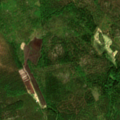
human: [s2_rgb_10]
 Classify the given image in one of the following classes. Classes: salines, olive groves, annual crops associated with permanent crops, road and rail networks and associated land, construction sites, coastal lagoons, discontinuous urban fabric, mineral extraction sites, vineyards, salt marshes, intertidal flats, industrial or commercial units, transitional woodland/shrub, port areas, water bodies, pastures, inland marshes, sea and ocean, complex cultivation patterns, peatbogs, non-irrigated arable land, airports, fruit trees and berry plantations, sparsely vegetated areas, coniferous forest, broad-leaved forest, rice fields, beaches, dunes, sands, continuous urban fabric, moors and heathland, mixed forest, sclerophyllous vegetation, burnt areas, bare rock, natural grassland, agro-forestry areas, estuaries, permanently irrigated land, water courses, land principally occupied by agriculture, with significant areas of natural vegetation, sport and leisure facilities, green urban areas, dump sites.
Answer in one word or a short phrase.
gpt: coniferous forest, mixed forest, peatbogs